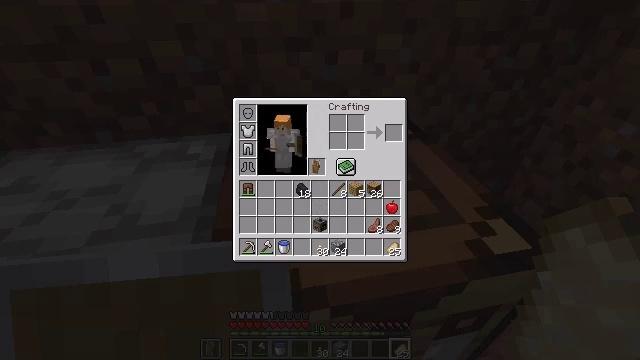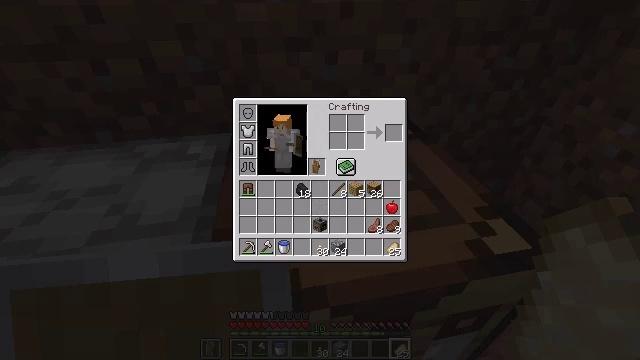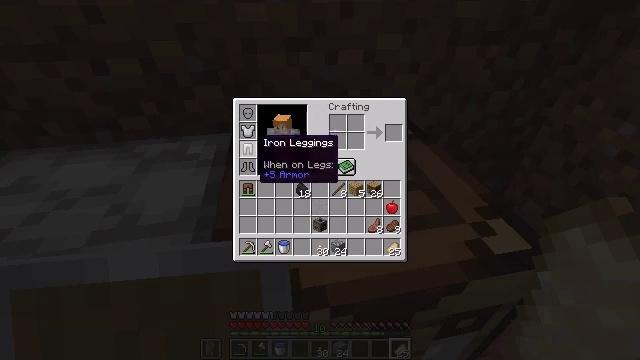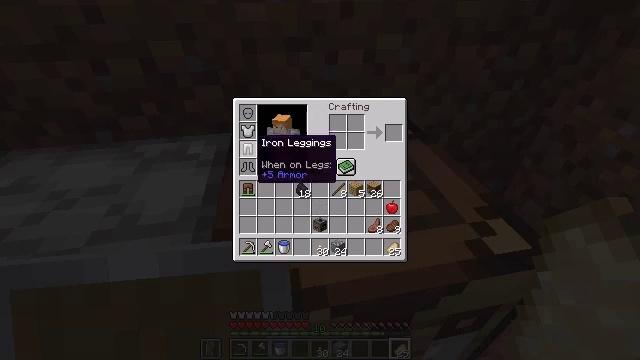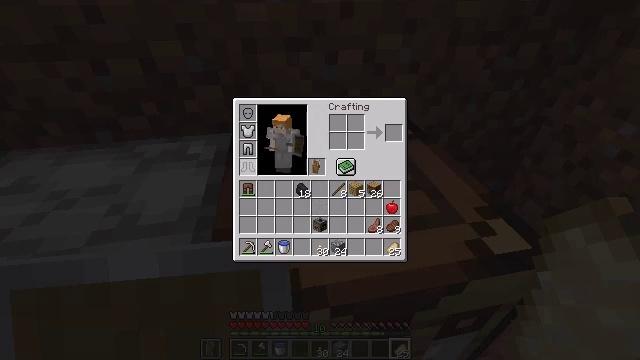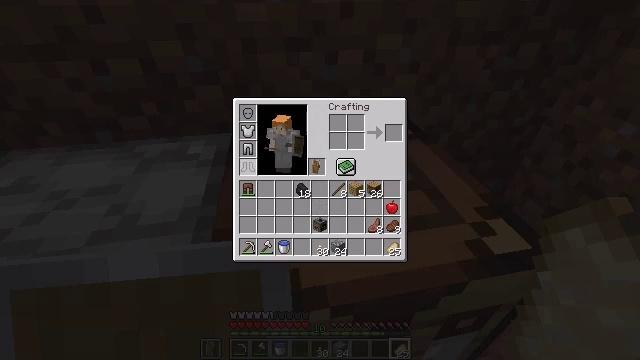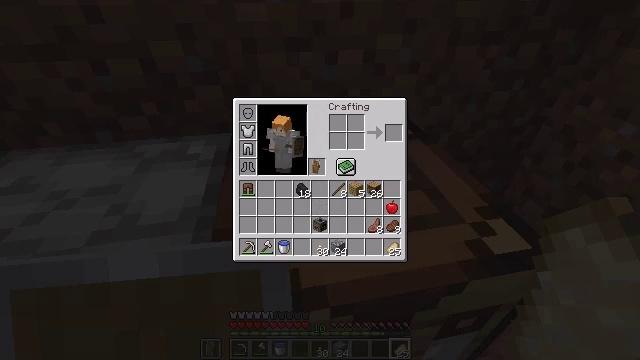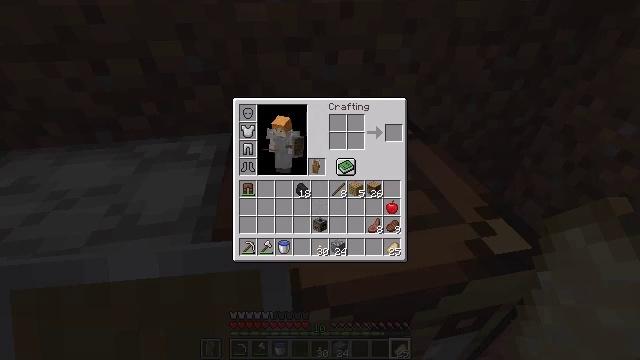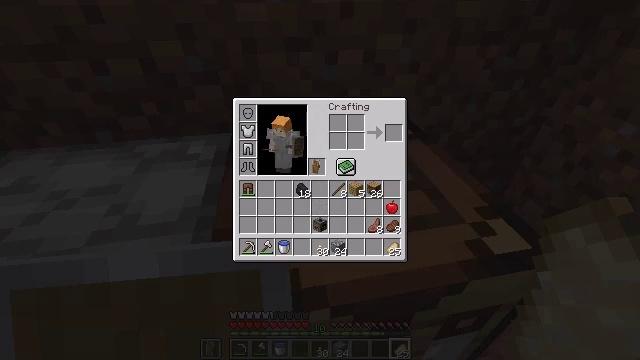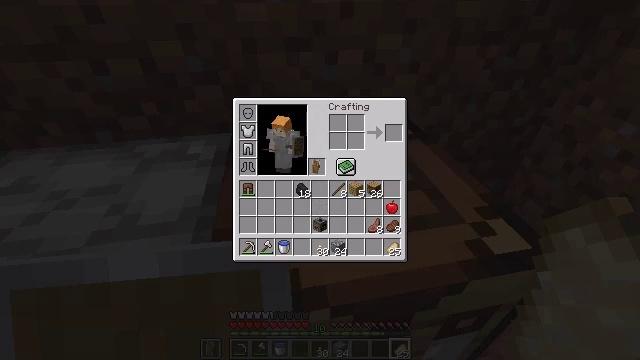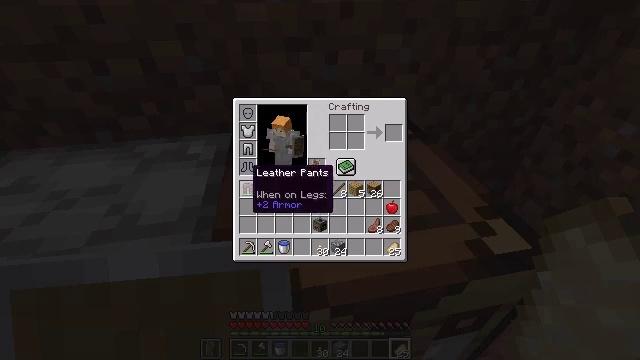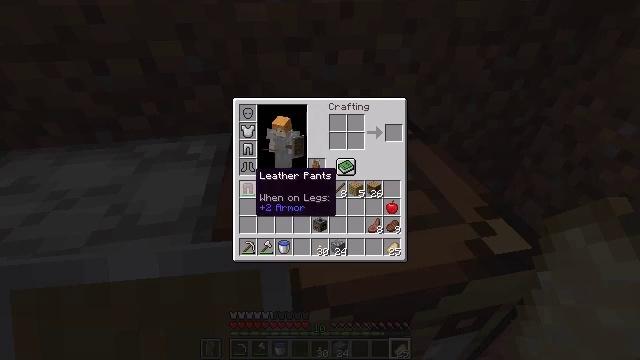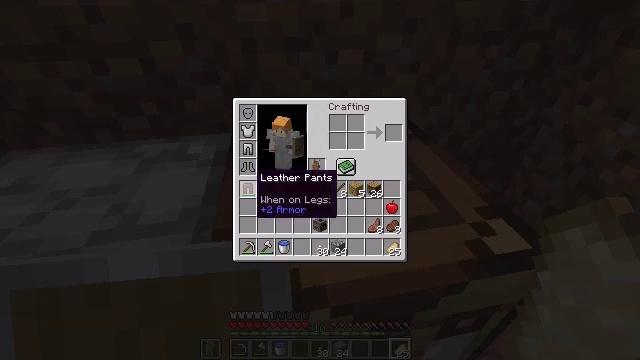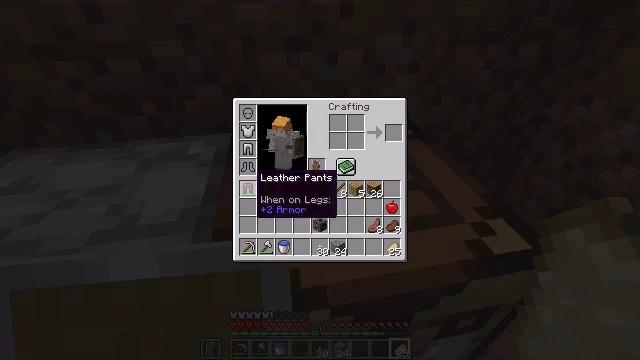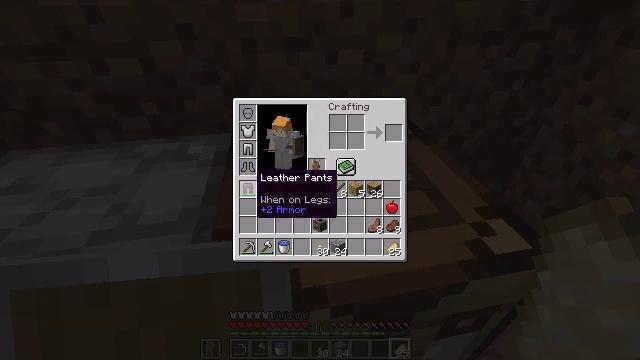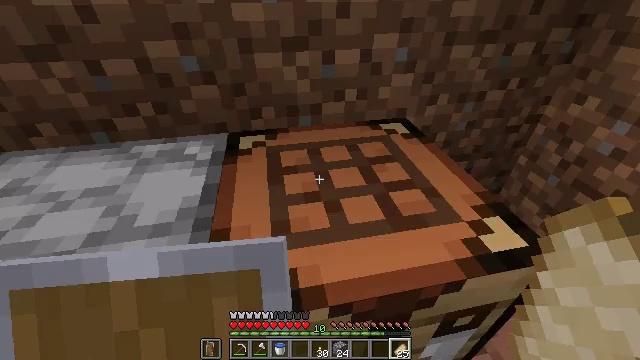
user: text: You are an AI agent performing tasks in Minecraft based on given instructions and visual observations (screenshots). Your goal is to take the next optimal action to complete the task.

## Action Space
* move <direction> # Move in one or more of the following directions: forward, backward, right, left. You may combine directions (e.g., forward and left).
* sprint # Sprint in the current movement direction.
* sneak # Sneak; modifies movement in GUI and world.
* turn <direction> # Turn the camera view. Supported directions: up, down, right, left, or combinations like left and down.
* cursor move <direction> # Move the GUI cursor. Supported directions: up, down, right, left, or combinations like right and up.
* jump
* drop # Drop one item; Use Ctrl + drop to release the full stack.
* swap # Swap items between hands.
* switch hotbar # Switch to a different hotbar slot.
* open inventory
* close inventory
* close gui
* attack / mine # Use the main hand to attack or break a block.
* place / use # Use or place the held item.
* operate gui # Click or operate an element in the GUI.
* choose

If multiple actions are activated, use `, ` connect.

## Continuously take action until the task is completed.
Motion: motion action
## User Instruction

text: Drop leather leggings.
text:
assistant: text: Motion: no_op
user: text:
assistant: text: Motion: no_op
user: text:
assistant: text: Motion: no_op
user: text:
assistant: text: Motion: cursor move down
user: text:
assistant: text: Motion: cursor move down
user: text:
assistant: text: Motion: no_op
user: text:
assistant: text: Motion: no_op
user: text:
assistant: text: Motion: no_op
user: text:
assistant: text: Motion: no_op
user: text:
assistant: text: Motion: no_op
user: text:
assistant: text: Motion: no_op
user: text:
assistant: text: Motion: no_op
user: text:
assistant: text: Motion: no_op
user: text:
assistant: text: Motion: no_op
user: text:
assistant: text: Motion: no_op
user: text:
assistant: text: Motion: turn right
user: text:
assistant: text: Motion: turn right
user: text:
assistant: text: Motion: turn right and up
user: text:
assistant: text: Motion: turn right and up
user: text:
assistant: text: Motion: turn right and up
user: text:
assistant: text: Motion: move forward
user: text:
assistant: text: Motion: move forward
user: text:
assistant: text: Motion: move forward
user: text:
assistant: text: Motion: move forward
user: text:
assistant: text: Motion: move forward, turn left
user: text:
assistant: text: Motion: move forward, turn left and down
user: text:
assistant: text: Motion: move forward, turn left and down
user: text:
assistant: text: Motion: move forward, turn left and down
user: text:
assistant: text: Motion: move forward, turn left and down
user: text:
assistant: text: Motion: move forward, turn down